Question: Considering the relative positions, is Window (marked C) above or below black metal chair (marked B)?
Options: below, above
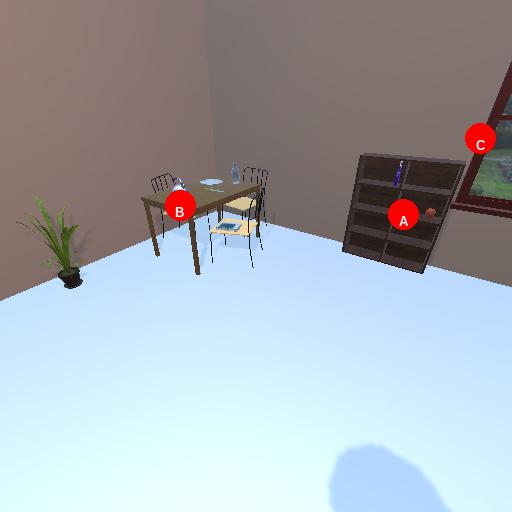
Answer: below